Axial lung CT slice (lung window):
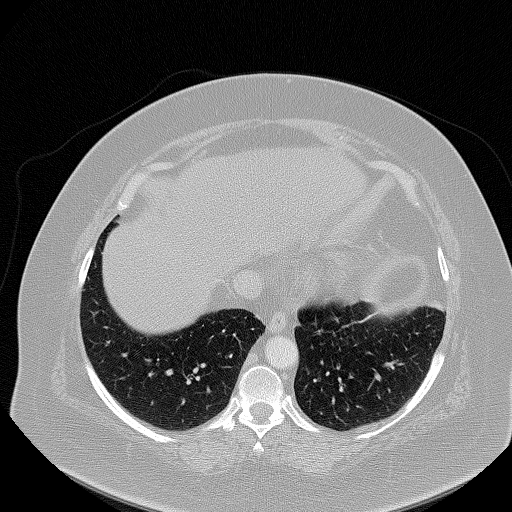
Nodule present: no